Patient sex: M
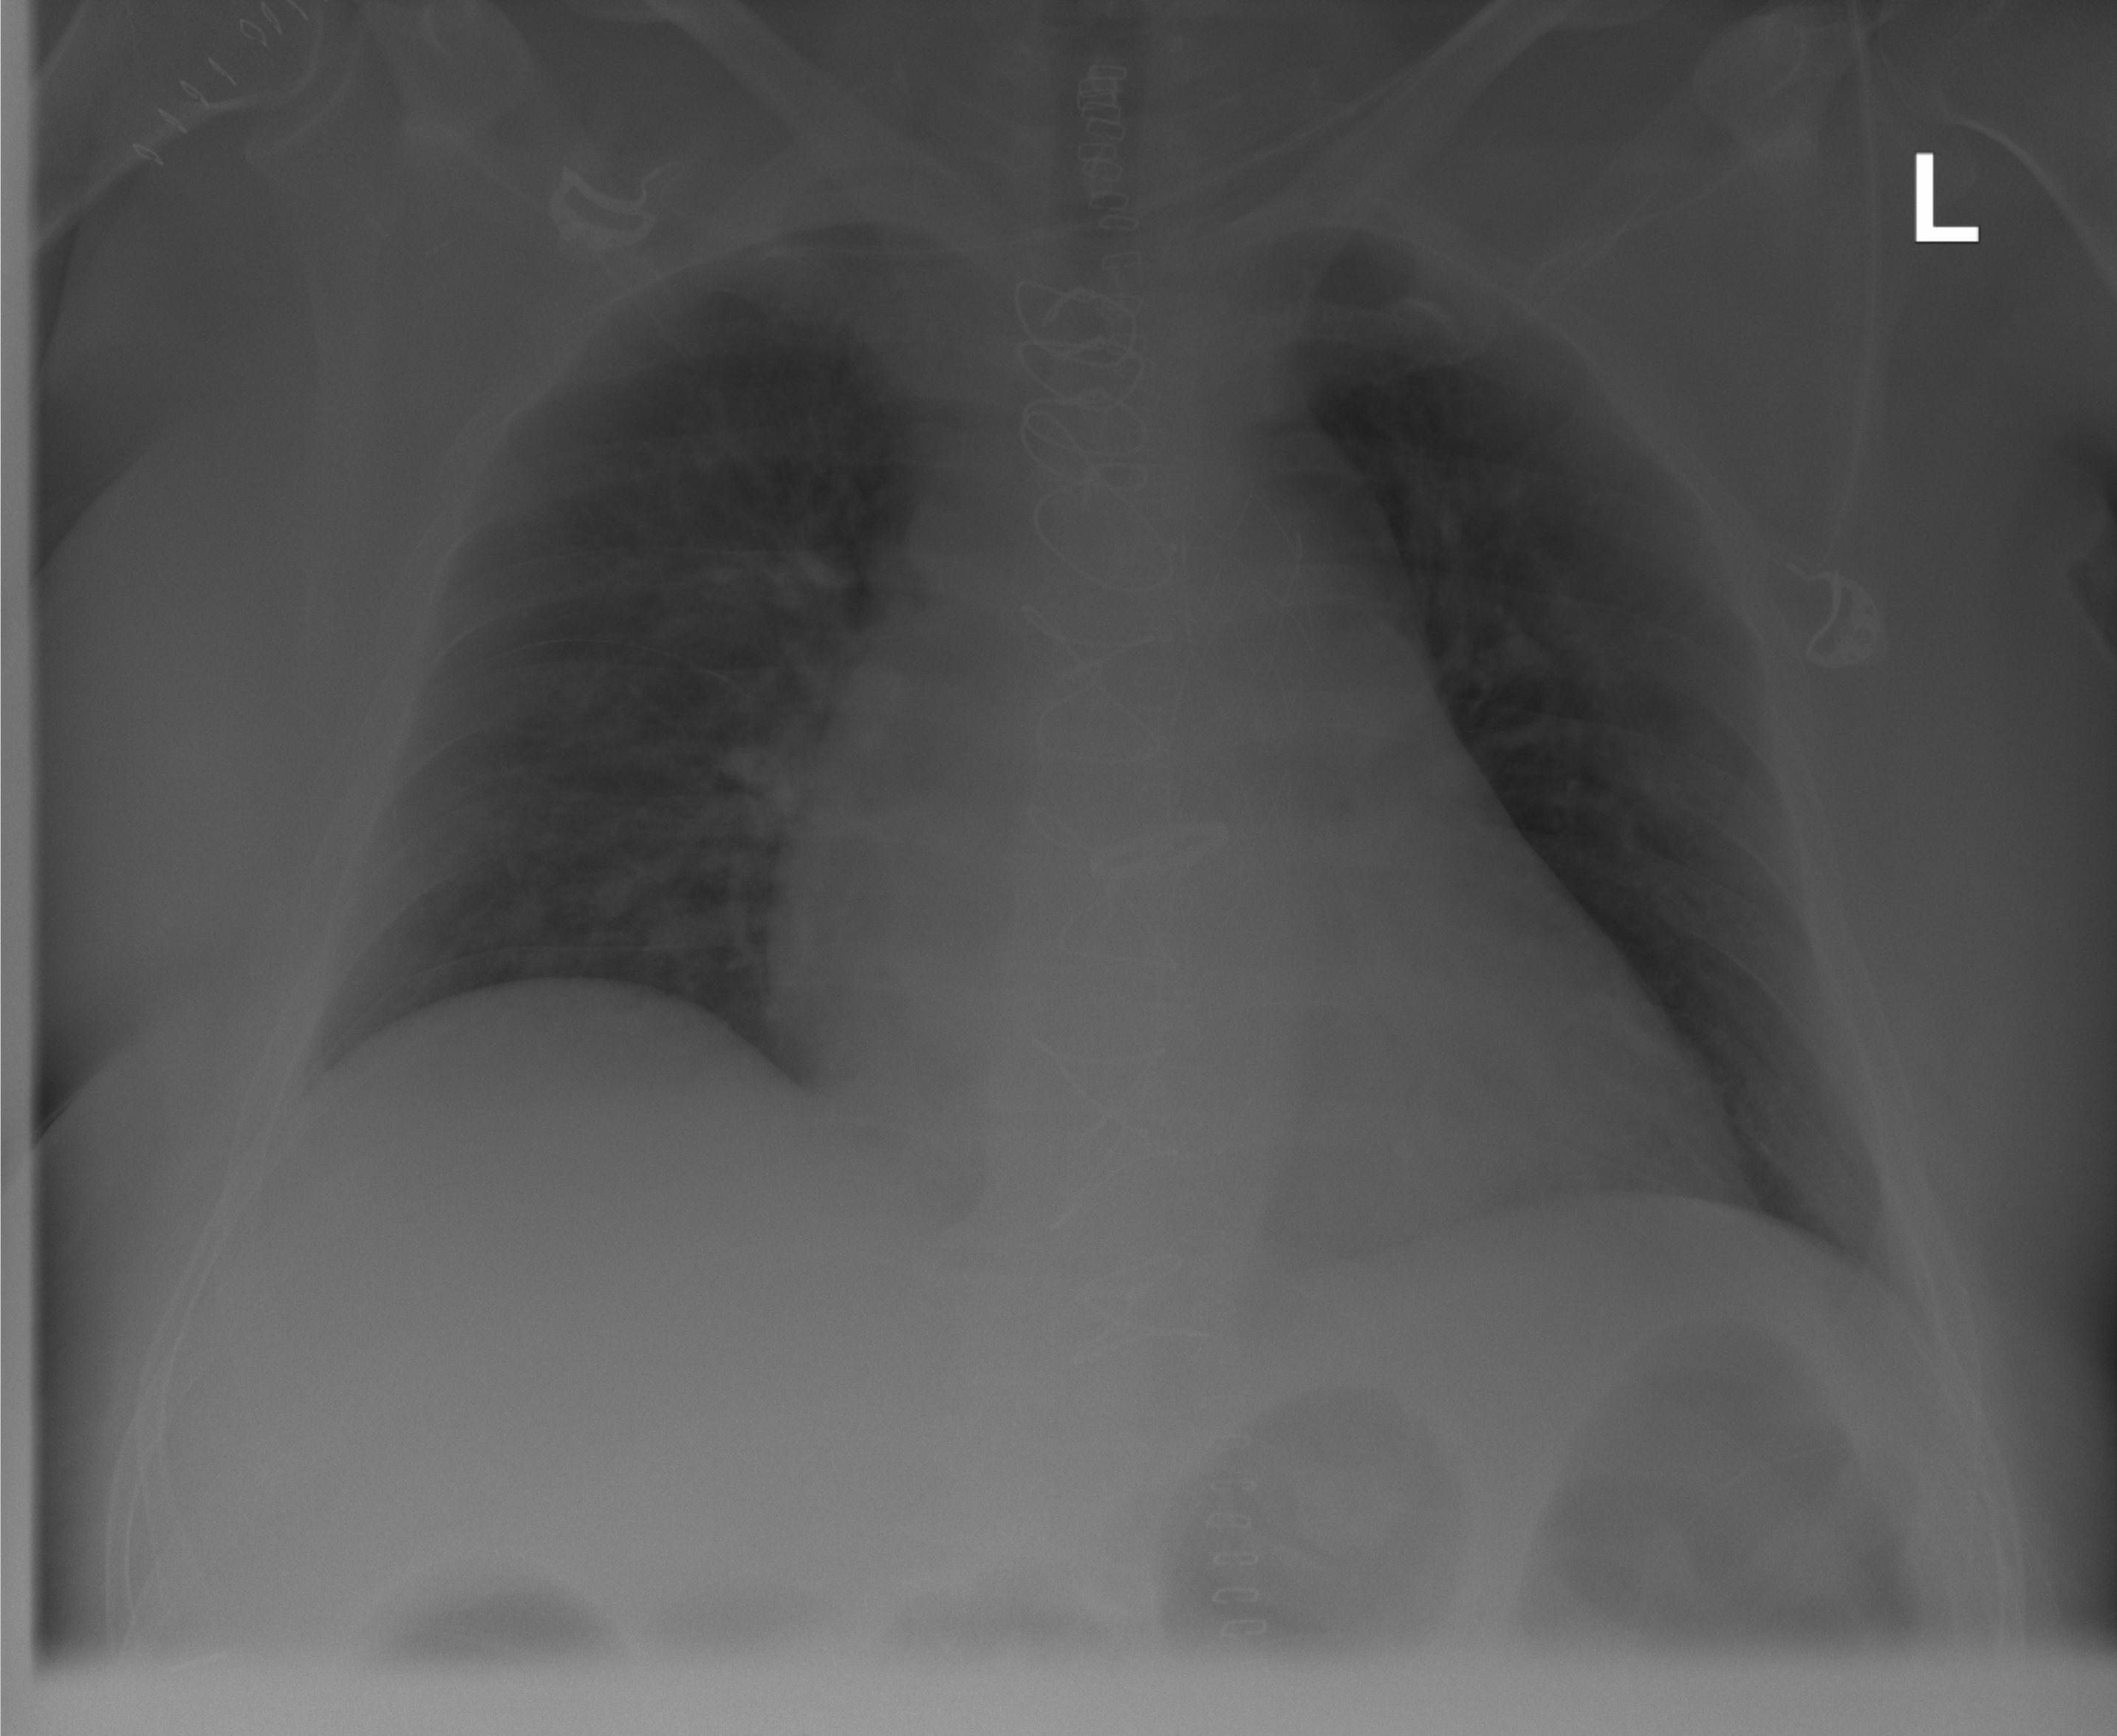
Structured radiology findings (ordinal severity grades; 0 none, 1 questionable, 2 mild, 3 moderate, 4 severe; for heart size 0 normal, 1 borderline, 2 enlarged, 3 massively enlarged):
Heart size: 0
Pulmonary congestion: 0
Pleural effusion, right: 0
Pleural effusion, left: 0
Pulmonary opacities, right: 2
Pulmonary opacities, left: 2
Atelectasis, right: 0
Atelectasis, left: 0